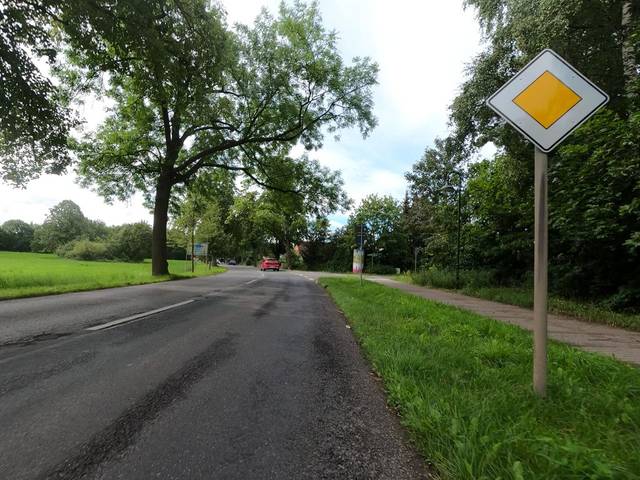
Region: Germany
Coordinates: 52.664, 13.557